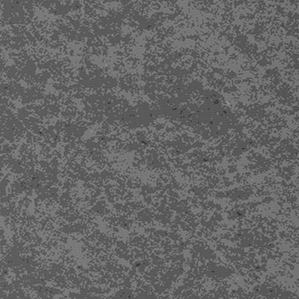
Label: frost